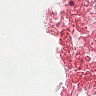
Metastatic tissue present: no